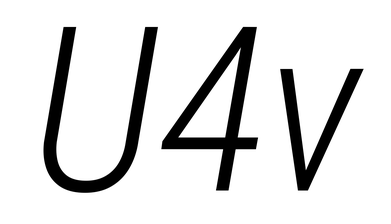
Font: Roboto-Italic_Condensed_Light_Italic